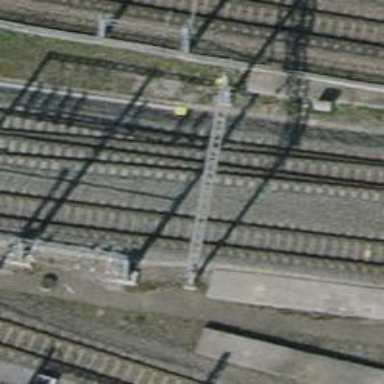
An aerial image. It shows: Railway siding with one electrified track and contact line for powering the train.